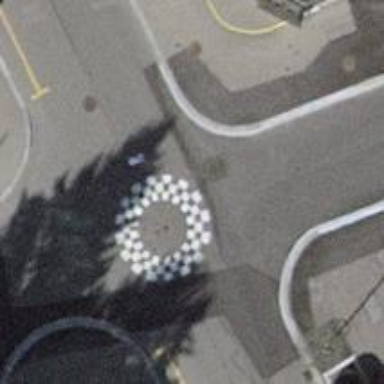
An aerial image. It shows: Rosette traffic calming feature.